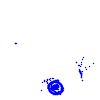
Particle: electron